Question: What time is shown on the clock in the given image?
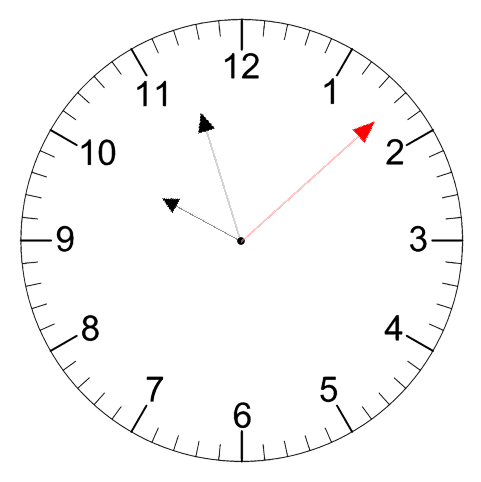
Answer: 09:57:08